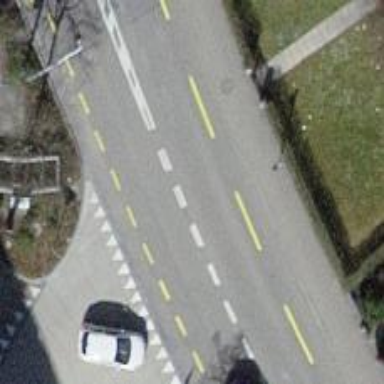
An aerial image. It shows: Road with traffic signals.